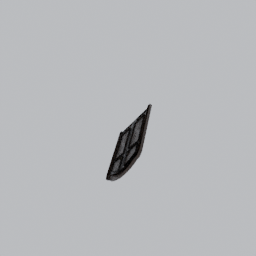
Label: architecture